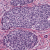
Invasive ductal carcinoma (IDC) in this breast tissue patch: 0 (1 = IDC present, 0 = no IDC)